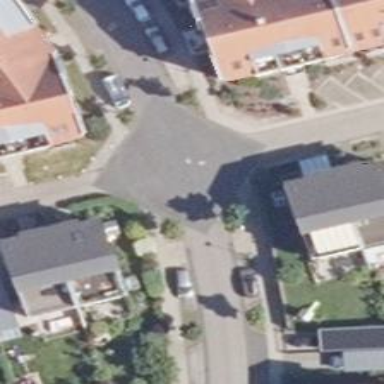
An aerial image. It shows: Residential road.